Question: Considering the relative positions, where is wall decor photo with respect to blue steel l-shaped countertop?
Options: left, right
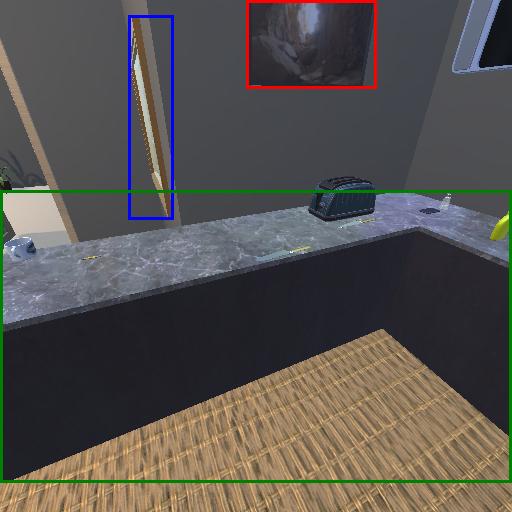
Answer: left